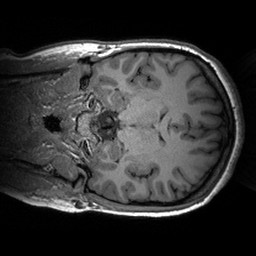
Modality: T1w
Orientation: coronal
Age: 26
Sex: female
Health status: healthy
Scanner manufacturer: siemens
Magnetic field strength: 3 T
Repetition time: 2.53 s
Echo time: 0.00288 s